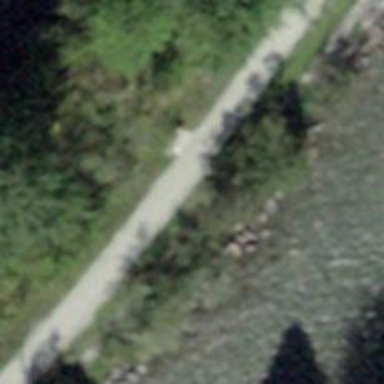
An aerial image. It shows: Compacted path road.